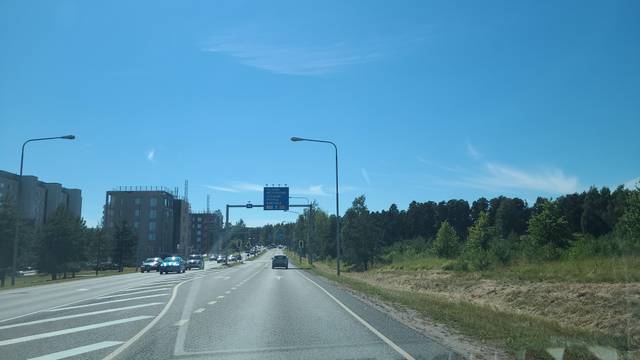
Region: Finland
Coordinates: 60.392, 25.653